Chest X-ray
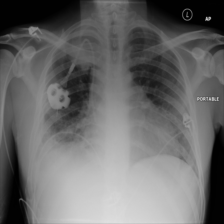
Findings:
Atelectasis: negative
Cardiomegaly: negative
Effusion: positive
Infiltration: negative
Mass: negative
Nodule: negative
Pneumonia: negative
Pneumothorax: negative
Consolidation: negative
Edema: positive
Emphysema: negative
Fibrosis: negative
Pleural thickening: negative
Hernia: negative